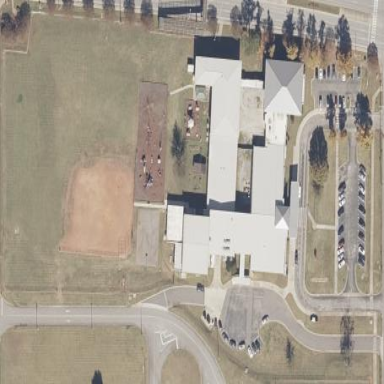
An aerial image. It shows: School.